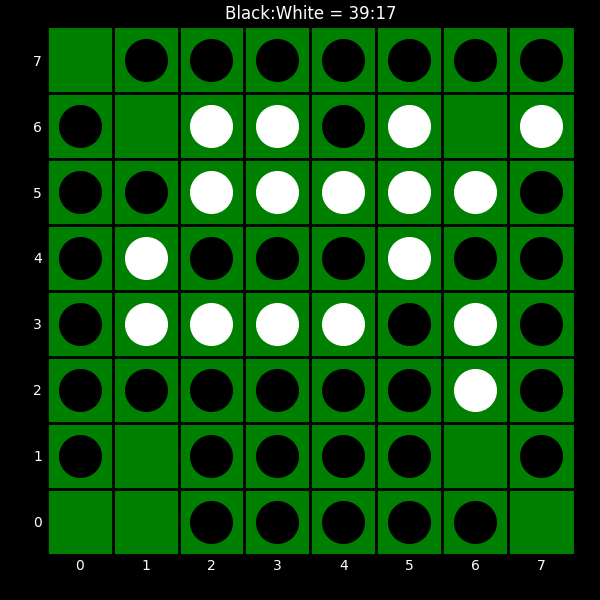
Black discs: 39
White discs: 17